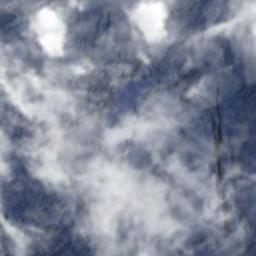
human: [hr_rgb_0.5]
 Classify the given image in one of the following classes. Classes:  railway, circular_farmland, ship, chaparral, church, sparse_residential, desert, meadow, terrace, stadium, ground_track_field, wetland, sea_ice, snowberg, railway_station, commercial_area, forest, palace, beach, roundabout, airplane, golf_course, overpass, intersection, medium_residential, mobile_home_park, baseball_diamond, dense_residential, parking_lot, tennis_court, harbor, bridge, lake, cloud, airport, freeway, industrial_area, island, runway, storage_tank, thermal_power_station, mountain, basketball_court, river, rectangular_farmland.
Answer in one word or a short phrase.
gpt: cloud